Question: I installed node.js on my Mac.
Afterwards, I tried to install phonegap but it returned this error:
How can I fix the problem?
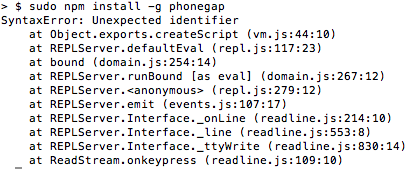
Answer: try to use the install command without "$"